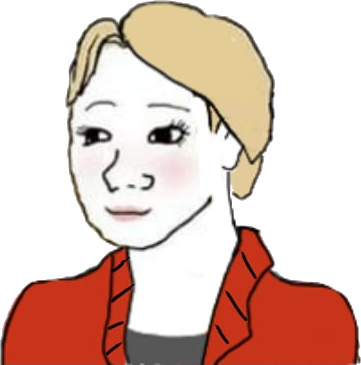
Label: 5_Trad_Wife